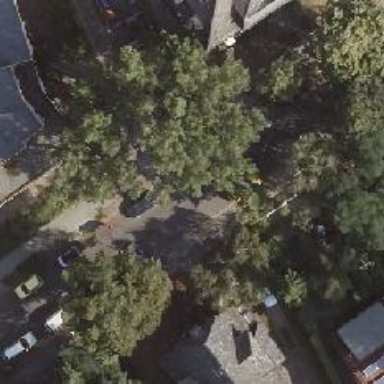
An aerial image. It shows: Avenue lined with broadleaved deciduous trees.